Field crop: maize
Growth stage: 2
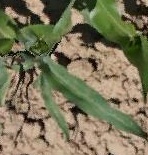
Species: maize